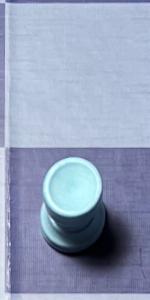
Label: Rook_White